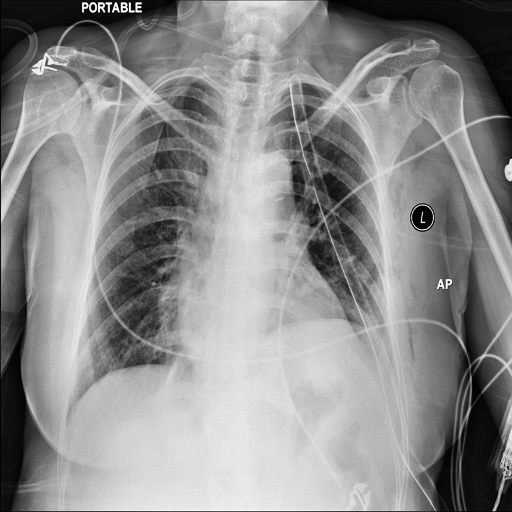
Finding: NORMAL